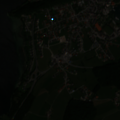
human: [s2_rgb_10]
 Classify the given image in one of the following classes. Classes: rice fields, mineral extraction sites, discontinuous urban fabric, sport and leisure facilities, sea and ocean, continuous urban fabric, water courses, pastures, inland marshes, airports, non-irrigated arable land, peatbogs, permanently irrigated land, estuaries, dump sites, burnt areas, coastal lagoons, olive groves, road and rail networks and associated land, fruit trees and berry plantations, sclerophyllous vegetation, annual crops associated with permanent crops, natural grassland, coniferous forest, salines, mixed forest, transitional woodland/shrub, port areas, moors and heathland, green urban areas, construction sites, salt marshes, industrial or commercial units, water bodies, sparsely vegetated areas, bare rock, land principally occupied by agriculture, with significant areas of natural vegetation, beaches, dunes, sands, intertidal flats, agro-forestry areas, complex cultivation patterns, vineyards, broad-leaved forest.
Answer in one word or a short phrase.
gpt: discontinuous urban fabric, pastures, land principally occupied by agriculture, with significant areas of natural vegetation, broad-leaved forest, mixed forest, water bodies